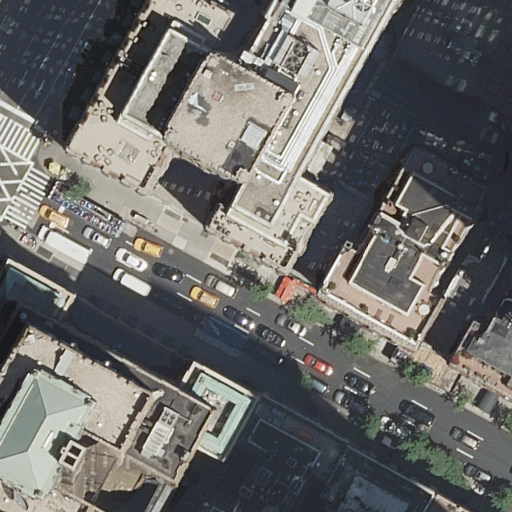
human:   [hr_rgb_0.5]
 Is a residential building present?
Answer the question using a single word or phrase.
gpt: yes

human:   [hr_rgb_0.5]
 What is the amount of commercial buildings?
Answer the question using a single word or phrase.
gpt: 0

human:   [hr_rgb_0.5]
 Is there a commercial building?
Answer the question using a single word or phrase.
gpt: no

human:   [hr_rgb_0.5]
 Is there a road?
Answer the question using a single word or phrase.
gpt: yes

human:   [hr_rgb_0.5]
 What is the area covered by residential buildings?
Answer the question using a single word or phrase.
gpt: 5358m2

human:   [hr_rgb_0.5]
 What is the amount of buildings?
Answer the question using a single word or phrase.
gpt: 10

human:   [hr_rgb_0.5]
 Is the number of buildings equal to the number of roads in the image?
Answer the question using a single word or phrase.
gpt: no

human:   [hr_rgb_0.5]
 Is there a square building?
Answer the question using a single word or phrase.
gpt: no

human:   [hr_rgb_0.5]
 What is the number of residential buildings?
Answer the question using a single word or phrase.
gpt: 9

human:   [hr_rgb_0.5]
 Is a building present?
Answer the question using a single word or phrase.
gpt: yes

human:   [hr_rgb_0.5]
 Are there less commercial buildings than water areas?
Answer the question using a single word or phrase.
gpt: no

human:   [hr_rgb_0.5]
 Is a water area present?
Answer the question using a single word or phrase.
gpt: no

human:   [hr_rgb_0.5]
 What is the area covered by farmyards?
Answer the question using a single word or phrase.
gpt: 0m2

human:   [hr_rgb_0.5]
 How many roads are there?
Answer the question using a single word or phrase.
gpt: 2

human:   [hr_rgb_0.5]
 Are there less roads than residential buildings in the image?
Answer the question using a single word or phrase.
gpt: yes

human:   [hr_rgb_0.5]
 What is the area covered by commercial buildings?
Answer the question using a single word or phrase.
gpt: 0m2

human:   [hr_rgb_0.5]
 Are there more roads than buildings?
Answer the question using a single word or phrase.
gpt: no

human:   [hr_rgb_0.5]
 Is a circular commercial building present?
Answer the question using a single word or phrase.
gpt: no

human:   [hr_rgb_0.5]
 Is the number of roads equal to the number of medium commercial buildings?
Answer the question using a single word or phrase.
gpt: no

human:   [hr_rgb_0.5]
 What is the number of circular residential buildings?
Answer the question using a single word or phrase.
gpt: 0

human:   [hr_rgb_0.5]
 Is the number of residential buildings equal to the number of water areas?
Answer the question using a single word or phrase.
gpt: no

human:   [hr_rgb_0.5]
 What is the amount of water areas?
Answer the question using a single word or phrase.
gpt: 0

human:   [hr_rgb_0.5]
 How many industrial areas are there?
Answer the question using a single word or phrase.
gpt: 0

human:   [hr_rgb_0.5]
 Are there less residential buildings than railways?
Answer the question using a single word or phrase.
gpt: no

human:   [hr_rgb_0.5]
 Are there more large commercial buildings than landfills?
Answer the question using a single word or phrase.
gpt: no

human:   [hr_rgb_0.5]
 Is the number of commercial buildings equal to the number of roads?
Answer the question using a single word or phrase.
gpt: no

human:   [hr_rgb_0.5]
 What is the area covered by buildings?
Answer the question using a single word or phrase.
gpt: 5567m2

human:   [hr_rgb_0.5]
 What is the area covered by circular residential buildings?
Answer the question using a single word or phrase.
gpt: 0m2

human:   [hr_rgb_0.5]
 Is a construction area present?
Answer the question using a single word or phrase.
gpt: no

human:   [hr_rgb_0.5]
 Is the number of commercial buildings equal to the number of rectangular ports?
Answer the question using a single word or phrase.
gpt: yes

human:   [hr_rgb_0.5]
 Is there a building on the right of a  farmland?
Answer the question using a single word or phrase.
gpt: no

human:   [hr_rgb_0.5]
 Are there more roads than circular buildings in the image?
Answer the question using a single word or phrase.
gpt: yes

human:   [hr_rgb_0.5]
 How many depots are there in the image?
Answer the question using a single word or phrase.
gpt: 0

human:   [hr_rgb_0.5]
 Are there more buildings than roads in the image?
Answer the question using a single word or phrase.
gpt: yes

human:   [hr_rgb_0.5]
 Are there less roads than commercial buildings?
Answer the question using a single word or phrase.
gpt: no

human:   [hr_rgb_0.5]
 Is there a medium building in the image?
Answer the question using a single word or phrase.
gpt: yes

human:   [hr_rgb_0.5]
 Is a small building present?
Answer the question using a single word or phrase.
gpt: yes

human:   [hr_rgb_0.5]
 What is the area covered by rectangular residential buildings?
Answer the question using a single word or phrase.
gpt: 4215m2

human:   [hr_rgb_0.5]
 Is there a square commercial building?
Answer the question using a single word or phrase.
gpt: no

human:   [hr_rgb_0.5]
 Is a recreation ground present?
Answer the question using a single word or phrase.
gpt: no

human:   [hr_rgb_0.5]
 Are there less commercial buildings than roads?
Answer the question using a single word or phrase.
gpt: yes

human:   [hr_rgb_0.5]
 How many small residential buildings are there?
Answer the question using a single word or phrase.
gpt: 1

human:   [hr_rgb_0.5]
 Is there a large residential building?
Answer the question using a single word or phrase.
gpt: yes

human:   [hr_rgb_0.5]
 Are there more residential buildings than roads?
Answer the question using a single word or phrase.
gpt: yes

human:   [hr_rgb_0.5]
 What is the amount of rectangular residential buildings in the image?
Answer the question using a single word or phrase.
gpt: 6

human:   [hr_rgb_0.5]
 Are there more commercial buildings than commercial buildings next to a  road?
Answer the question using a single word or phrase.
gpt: no

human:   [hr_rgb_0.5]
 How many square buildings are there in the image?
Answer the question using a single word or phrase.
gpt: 0

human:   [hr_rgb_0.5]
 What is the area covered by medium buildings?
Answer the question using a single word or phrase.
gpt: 1585m2

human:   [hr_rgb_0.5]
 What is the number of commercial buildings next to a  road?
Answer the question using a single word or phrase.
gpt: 0

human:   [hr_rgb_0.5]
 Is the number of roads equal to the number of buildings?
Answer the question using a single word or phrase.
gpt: no

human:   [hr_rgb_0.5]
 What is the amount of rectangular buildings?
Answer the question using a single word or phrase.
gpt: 7

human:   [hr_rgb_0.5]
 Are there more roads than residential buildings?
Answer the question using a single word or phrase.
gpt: no

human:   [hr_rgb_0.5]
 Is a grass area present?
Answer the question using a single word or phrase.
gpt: no

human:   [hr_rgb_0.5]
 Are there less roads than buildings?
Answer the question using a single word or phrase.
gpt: yes

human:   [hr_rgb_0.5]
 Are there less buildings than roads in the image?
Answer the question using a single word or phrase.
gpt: no

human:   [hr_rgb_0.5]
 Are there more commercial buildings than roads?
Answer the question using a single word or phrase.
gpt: no

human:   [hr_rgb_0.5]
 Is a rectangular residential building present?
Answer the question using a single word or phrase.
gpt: yes

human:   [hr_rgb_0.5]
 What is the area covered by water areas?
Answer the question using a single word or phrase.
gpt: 0m2

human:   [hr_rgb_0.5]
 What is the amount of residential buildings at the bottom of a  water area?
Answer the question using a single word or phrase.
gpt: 0

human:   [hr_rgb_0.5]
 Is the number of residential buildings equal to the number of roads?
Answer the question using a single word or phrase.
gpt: no

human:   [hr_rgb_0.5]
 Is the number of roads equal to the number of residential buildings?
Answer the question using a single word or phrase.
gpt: no

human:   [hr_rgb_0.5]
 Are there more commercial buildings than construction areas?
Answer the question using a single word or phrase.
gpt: no

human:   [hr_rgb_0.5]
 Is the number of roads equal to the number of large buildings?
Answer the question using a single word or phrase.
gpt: no

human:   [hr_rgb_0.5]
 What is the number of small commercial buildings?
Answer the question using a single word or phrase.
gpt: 0